Brain MRI, t1w sequence, axial 2D slice.
Patient: age 28, sex F, weight 95 kg, height 1.95 m
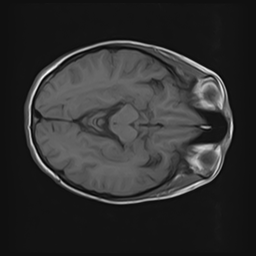